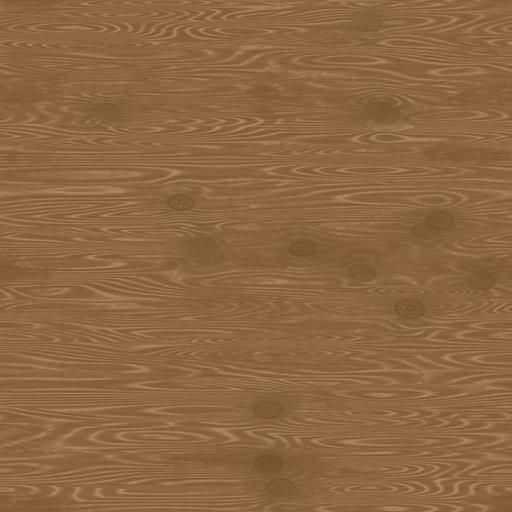
Tags: brown clean dark fine processed shiny smooth wood wooden